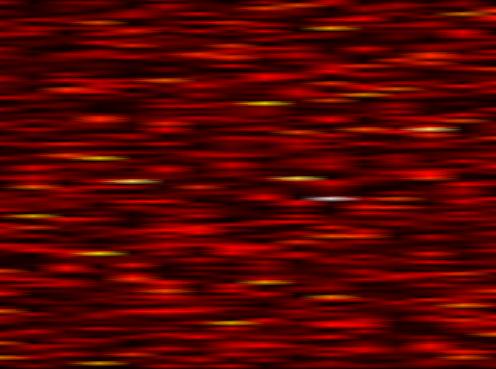
Label: WOLA